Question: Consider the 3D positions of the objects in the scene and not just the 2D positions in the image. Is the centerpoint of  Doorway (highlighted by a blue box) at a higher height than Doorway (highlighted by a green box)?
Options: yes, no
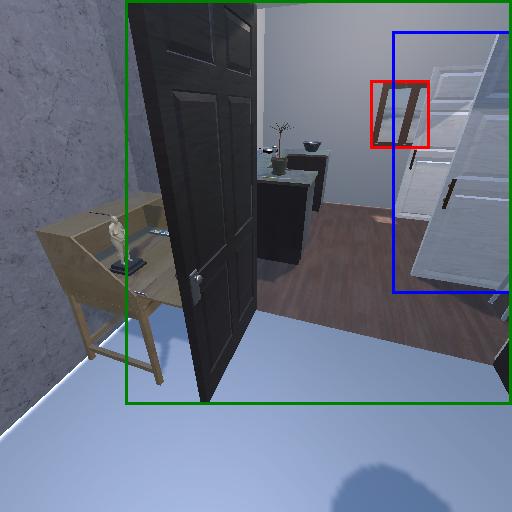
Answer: yes